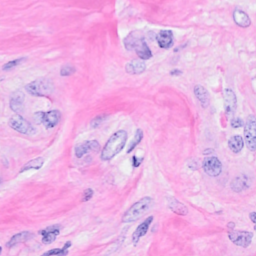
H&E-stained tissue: Breast